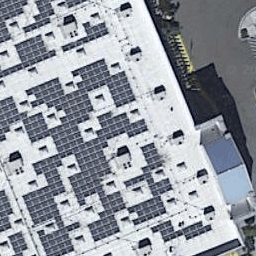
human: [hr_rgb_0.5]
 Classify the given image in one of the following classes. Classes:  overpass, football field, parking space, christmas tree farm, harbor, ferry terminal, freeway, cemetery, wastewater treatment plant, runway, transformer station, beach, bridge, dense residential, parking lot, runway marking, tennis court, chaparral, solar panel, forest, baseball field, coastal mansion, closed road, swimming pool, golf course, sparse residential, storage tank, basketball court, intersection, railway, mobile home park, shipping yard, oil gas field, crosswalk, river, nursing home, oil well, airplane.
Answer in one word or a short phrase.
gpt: solar panel